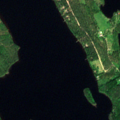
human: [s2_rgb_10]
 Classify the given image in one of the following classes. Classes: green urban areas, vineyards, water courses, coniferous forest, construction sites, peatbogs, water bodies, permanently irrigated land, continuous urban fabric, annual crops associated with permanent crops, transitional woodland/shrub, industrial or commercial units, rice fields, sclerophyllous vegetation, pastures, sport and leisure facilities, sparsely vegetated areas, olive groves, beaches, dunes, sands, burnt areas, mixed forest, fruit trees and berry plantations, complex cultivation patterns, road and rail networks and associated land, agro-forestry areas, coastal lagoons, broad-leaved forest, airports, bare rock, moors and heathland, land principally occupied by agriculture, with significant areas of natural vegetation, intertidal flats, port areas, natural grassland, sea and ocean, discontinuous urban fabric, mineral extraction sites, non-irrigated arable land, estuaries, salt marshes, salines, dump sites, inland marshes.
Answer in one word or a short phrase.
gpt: land principally occupied by agriculture, with significant areas of natural vegetation, coniferous forest, mixed forest, water bodies